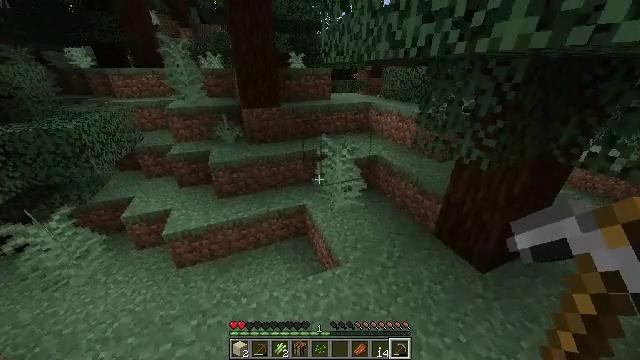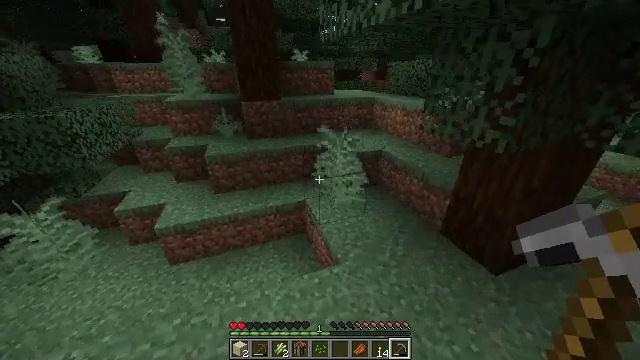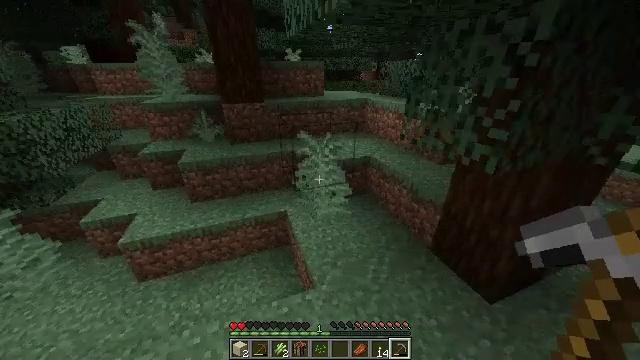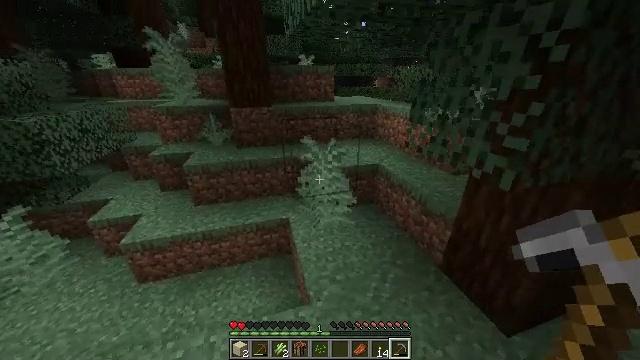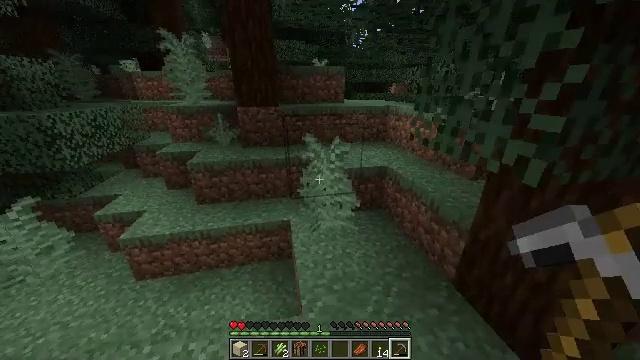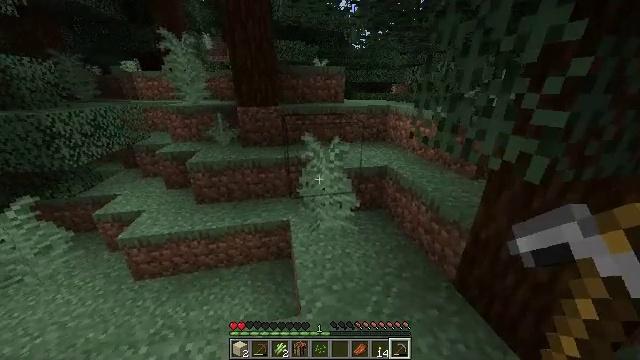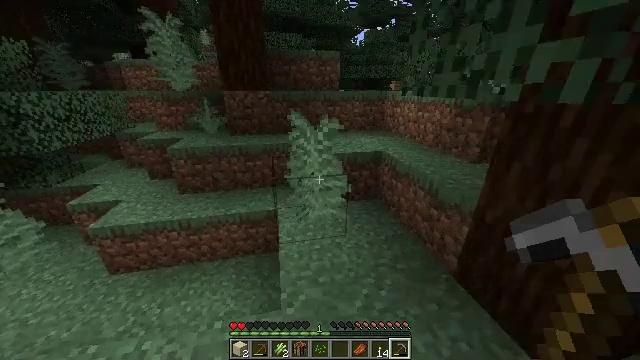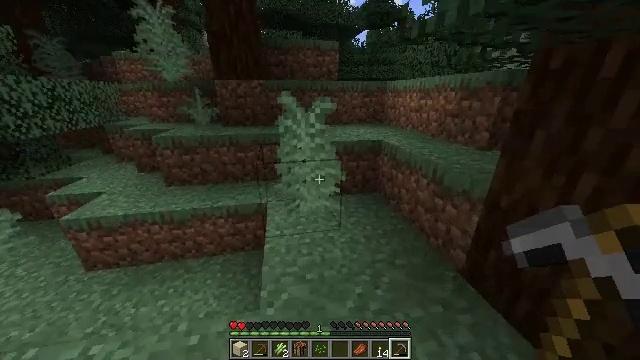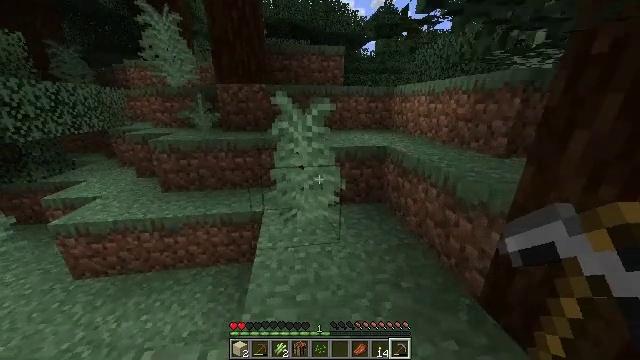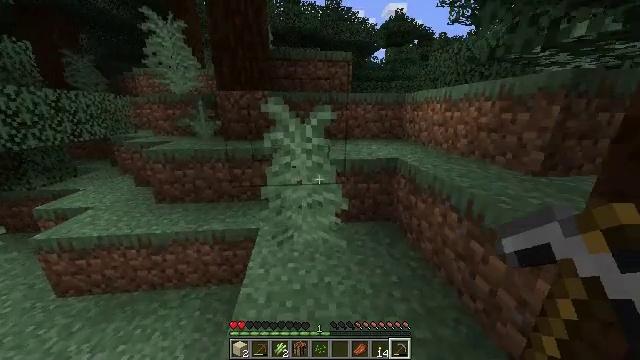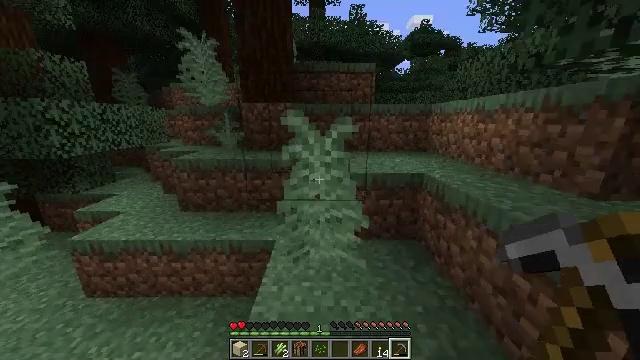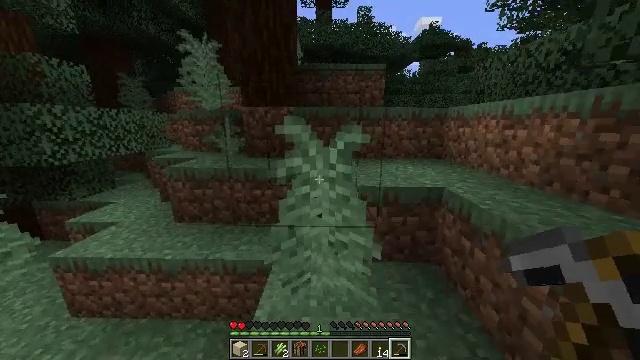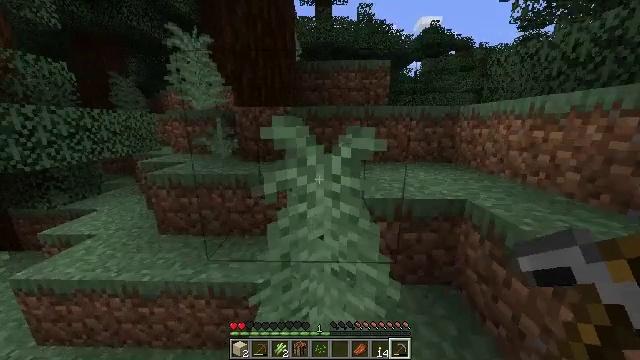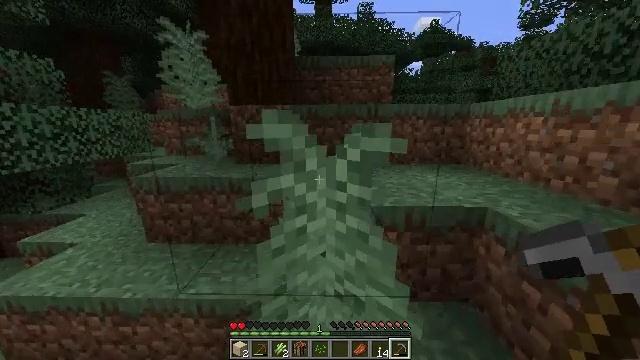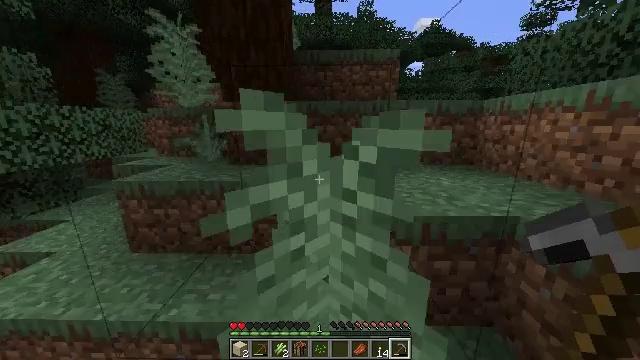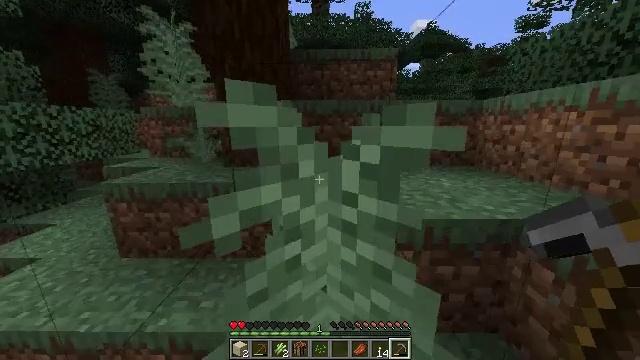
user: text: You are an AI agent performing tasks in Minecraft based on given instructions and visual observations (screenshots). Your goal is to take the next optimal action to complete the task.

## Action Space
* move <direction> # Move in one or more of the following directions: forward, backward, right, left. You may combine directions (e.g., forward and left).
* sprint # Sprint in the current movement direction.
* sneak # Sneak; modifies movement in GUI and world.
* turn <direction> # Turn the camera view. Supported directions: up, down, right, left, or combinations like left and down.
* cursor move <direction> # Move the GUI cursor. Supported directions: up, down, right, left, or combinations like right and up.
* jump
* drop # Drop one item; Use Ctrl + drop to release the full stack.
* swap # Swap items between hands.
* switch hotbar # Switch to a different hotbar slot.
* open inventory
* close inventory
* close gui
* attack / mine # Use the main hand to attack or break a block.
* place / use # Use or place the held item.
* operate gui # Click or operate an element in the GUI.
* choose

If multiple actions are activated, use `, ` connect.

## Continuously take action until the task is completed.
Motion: motion action
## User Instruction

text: Fish and kill the salmon.
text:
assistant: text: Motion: move forward and move right, sprint, turn left
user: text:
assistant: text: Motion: move forward and move right, sprint
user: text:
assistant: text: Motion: move forward and move right, sprint, turn left and up
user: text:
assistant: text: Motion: move forward and move right, sprint, turn left and up
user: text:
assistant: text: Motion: move forward, sprint
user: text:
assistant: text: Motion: move forward, sprint
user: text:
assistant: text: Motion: move forward, sprint
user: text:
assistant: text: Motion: move forward, sprint, turn left and up
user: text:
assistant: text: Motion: move forward, sprint, turn left and up
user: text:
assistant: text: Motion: move forward, sprint, turn left and up
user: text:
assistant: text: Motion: move forward, sprint, turn left
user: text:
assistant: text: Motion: move forward, sprint
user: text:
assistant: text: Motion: move forward, sprint
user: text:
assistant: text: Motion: move forward, sprint
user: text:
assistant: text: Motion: move forward, sprint
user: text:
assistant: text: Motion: move forward, sprint, turn right
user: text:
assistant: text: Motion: move forward, sprint, turn right, jump
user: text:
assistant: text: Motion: move forward, sprint, jump
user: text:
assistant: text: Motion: move forward, sprint, jump
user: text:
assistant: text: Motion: move forward, sprint, turn right, jump
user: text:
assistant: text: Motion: move forward, sprint, jump
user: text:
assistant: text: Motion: move forward, sprint, jump
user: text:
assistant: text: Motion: move forward, sprint, jump
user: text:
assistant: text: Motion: move forward, sprint, jump
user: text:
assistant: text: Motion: move forward, sprint, jump
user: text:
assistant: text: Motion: move forward, sprint, jump
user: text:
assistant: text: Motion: move forward, sprint, turn left, jump
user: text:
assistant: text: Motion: move forward, sprint, turn left and down, jump
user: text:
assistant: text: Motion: move forward, sprint, jump
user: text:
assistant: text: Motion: move forward, sprint, jump